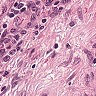
Metastatic tissue present: no